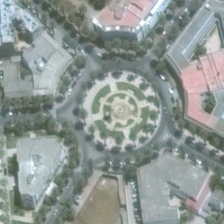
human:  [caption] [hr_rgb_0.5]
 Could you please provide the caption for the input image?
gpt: many buildings are around a circle square .

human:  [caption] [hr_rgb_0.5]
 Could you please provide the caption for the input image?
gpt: this is a round square in downtown area and is surrounded by six roads decorated with lush plants .

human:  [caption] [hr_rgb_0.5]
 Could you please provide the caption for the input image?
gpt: this is a round square in downtown area and is surrounded by six roads decorated with lush plants .

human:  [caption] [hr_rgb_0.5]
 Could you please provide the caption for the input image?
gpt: many buildings are around a circle square .

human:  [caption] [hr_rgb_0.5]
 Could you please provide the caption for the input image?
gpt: many buildings are around a circle square .